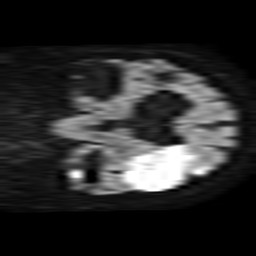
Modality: TRACE
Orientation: coronal
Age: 77
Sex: female
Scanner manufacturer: philips
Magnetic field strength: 1.5 T
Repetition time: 3.263 s
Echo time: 0.06922 s